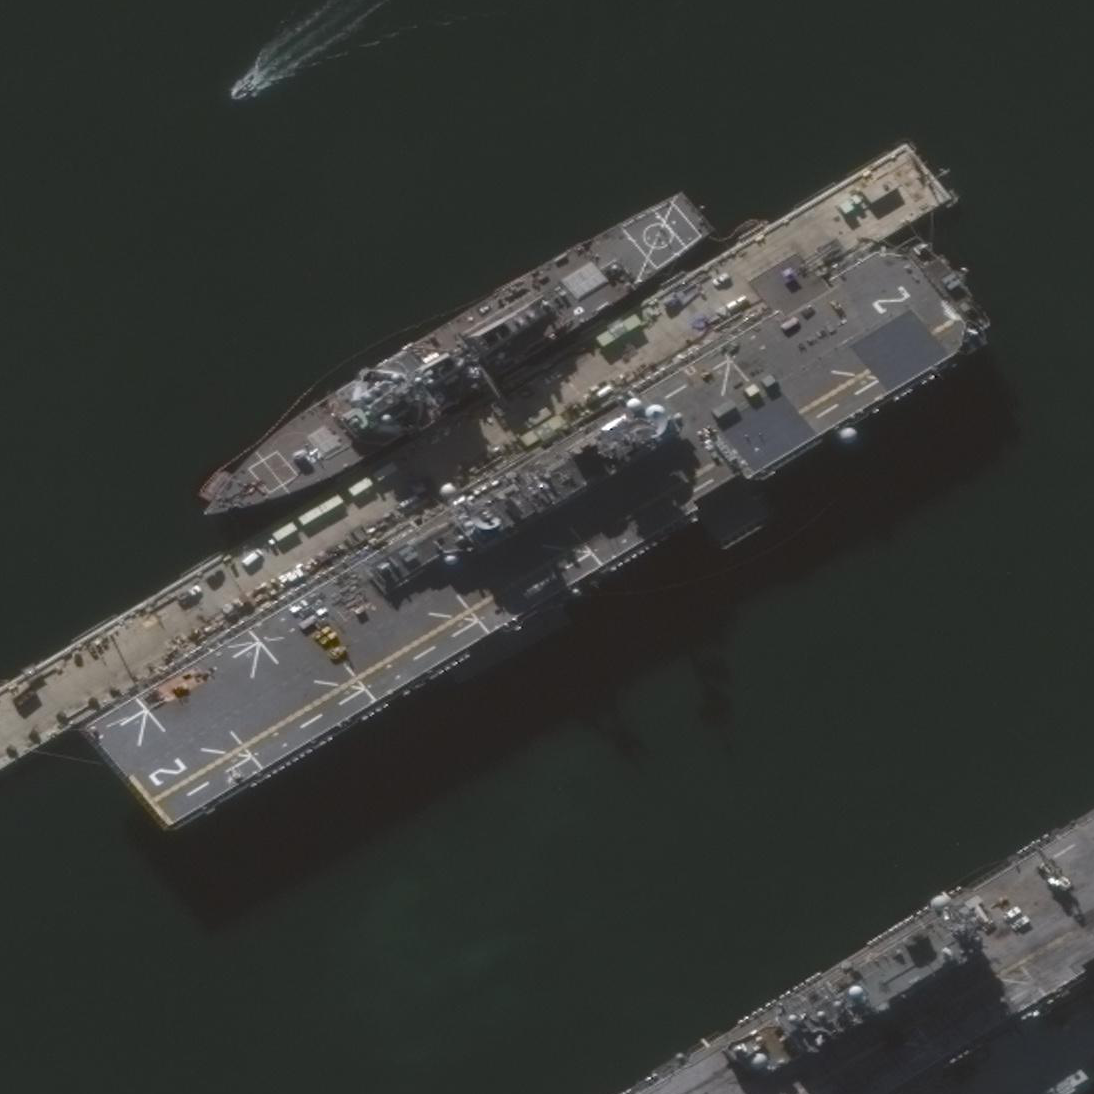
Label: assault